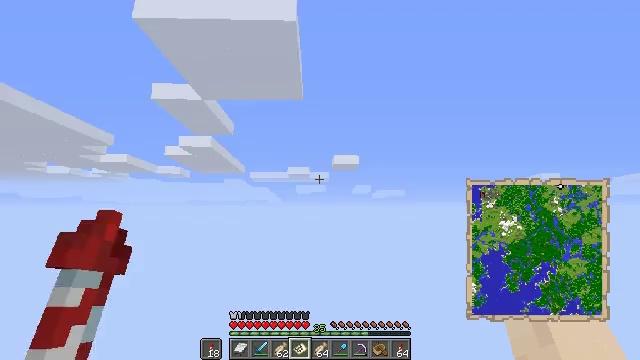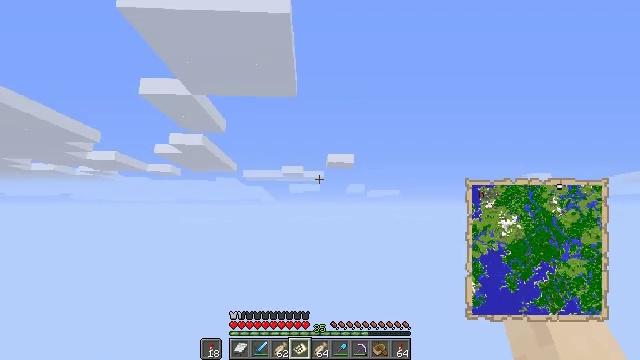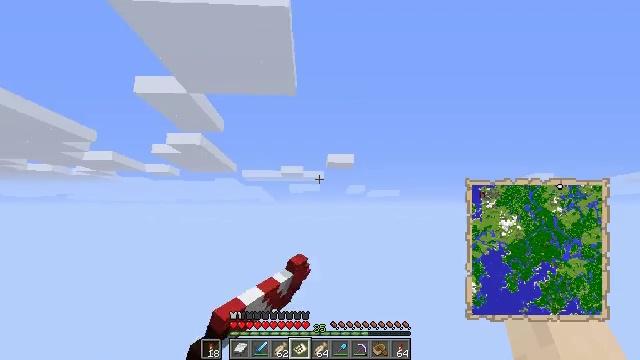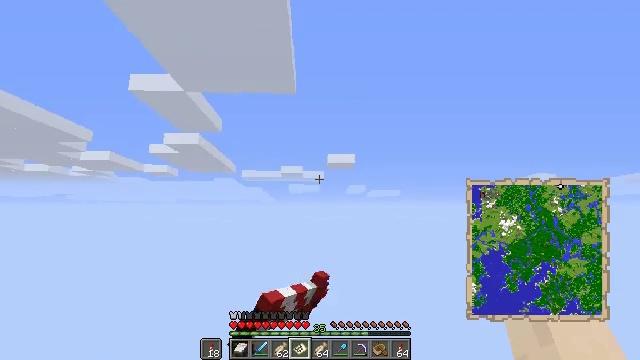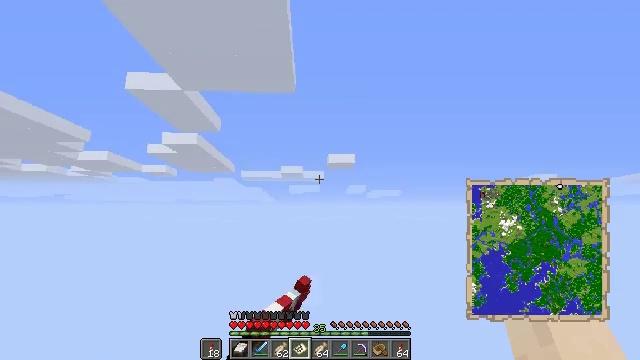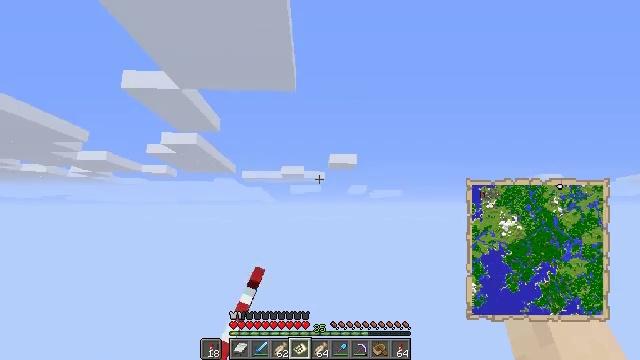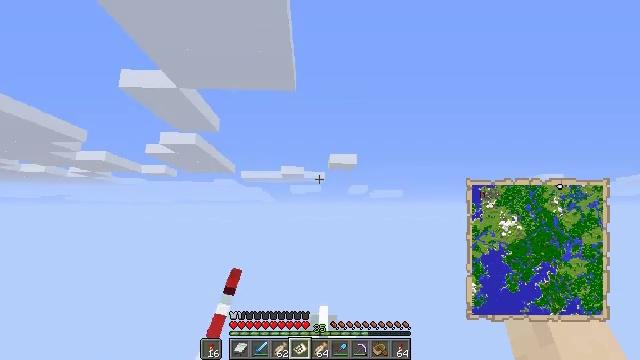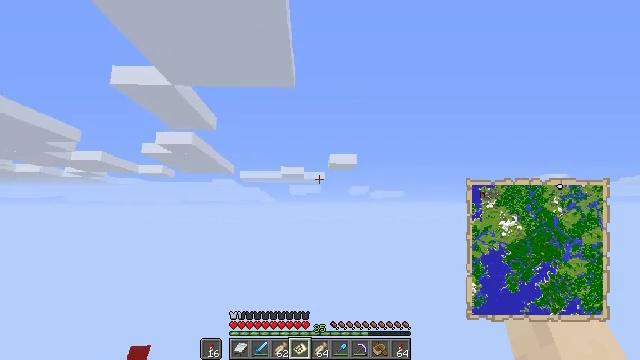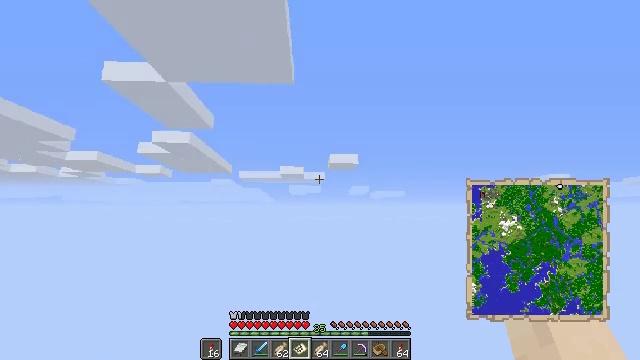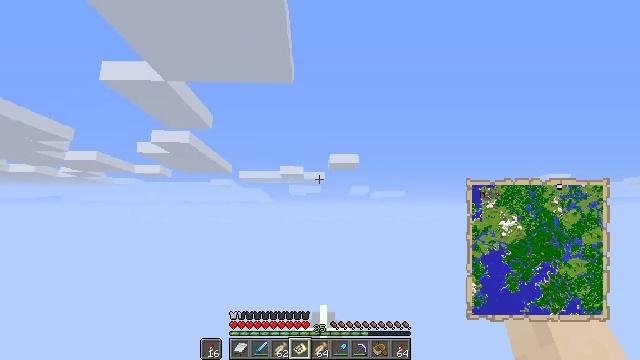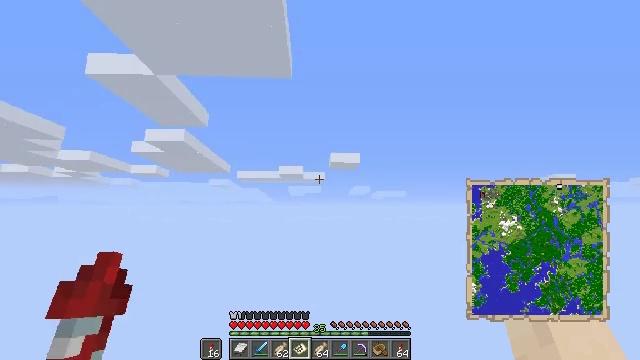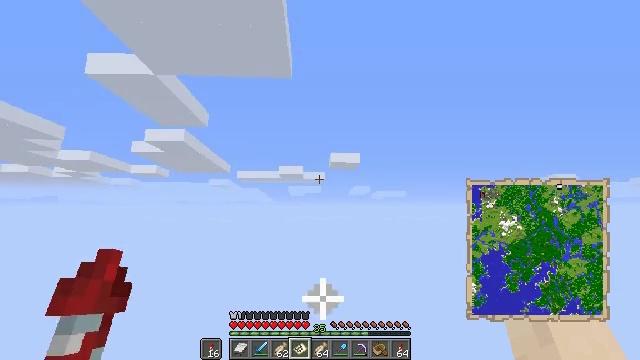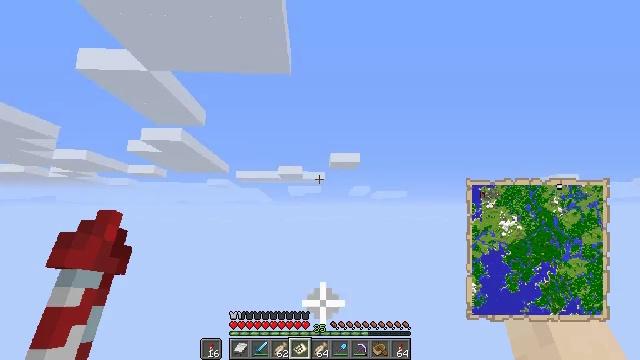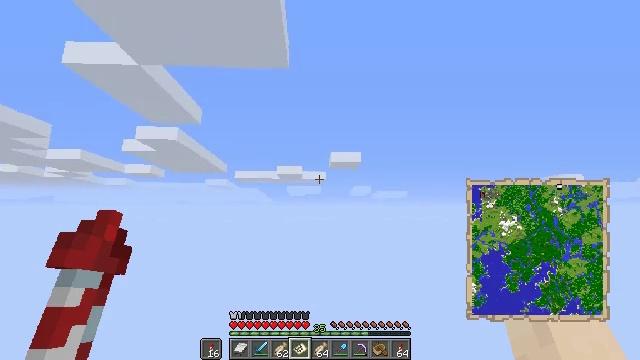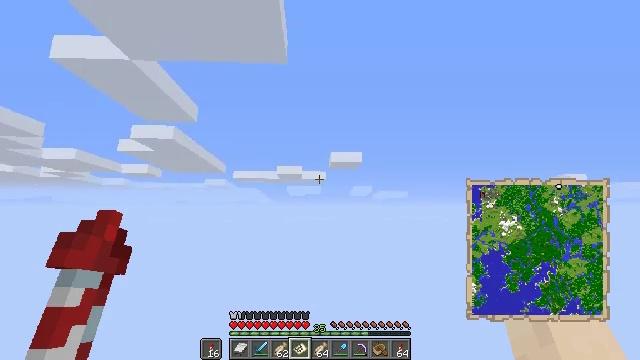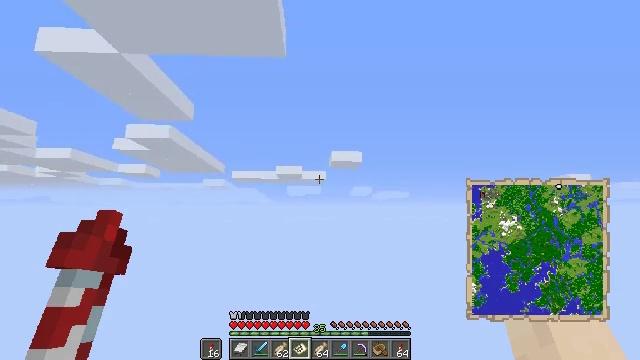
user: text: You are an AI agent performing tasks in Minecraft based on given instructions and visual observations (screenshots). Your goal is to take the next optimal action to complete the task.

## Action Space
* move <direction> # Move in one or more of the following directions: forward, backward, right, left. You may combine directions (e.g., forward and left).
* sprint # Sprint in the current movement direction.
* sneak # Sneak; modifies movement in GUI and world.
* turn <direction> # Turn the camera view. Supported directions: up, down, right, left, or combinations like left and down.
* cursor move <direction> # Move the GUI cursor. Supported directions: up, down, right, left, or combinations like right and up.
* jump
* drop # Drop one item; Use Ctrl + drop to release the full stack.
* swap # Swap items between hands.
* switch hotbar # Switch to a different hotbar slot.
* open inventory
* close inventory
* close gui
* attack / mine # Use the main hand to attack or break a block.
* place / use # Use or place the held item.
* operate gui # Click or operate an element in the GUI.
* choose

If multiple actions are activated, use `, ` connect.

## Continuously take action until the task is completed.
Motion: motion action
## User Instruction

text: Interact with the crafting table and create a map.
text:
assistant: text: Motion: use / place
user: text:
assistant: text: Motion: no_op
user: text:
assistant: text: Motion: no_op
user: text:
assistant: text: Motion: no_op
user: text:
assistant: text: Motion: no_op
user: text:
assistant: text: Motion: no_op
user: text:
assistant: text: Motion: no_op
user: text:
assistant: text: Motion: no_op
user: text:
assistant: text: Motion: no_op
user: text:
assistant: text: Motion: no_op
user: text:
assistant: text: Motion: no_op
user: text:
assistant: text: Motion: no_op
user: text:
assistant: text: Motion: no_op
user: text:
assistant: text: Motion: no_op
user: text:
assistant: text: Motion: no_op
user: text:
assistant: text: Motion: no_op
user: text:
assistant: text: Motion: no_op
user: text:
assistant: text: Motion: no_op
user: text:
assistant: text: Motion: no_op
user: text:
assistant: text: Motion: no_op
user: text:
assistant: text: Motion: no_op
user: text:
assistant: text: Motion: no_op
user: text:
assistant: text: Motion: no_op
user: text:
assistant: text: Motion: no_op
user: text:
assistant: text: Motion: no_op
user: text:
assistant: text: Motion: no_op
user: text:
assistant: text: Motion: no_op
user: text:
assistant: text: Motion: no_op
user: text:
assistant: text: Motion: no_op
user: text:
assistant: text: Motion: no_op